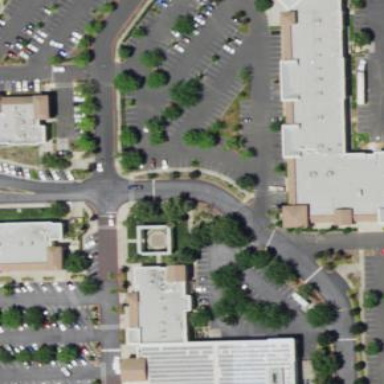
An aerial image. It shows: Parking area with surface.